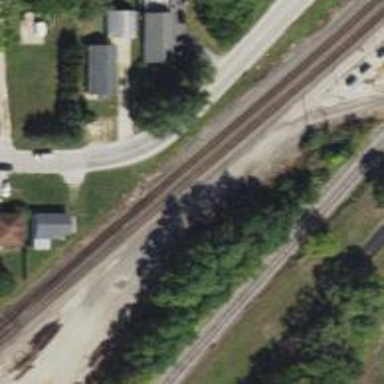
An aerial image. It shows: Railway track.